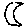
Label: moon